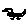
Label: bird